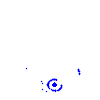
Particle: pion